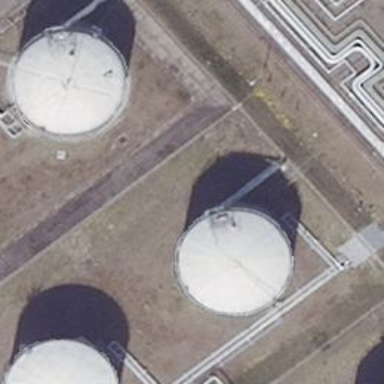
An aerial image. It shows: Storage tank which is man-made.